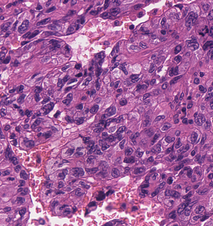
Tumor epithelial tissue: yes
Tumor-associated stroma tissue: no
Normal tissue: no